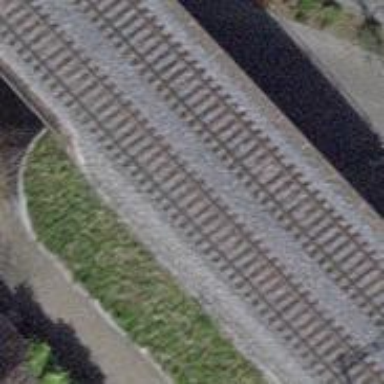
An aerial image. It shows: Railway bridge with electrified tracks and single contact line.